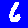
Digit: 6